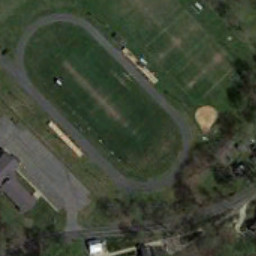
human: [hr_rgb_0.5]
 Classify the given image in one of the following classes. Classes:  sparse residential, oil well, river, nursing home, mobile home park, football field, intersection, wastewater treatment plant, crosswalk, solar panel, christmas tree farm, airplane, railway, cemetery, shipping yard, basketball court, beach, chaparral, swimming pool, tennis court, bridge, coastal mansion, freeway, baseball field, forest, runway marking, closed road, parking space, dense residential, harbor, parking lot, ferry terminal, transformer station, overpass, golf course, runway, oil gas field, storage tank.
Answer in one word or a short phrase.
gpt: football field